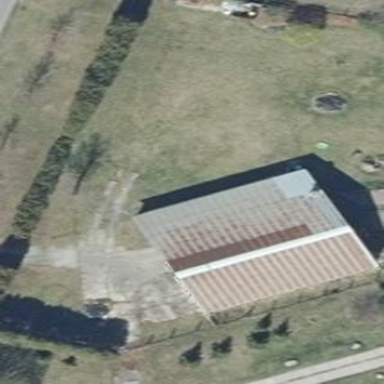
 oriented along the structure. The roof is painted grey."